Question: My Windows Phone app, have a ListBox, with some binding values.
The TextBlock 'Binding unidade' overlies the TextBlock 'Binding quantidade' when have more of 3 characters.
How do for that the position (margin), changes when the numbers increase.

'''
<controls:PivotItem Header="Consulta" Name="consultaCartao">
<Grid>
<Grid.ColumnDefinitions>
<ColumnDefinition Width="Auto" />
<ColumnDefinition Width="Auto" />
<ColumnDefinition Width="Auto" />
</Grid.ColumnDefinitions>
<ListBox Name="List2" ItemsSource="{Binding produtosCartao}" HorizontalContentAlignment="Stretch" Grid.ColumnSpan="3" Margin="0,182,-66,0" Visibility="Collapsed">
<ListBox.ItemTemplate>
<DataTemplate>
<StackPanel Margin="0,0,0,17" Width="432" Height="Auto">
<StackPanel.Background>
<SolidColorBrush Color="#FFE8FF00" Opacity="0.2"/>
</StackPanel.Background>
<TextBlock Grid.Column="0" Text="{Binding descricao}" TextWrapping="Wrap" Style="{StaticResource PhoneTextNormalStyle}"/>
<TextBlock Grid.Column="3" Text="{Binding quantidade}" TextWrapping="Wrap" Style="{StaticResource PhoneTextSubtleStyle}" Margin="20,5,12,0"/>
<TextBlock Grid.Column="3" Text="{Binding valor_preco_a, ConverterCulture=pt-BR, StringFormat=C2}" TextWrapping="Wrap" Style="{StaticResource PhoneTextNormalStyle}" Margin="300,-30,12,0"/>
<TextBlock Grid.Column="3" Text="{Binding unidade}" TextWrapping="Wrap" Style="{StaticResource PhoneTextNormalStyle}" Margin="43,-27,12,0"/>
</StackPanel>
</DataTemplate>
</ListBox.ItemTemplate>
</ListBox>
'''
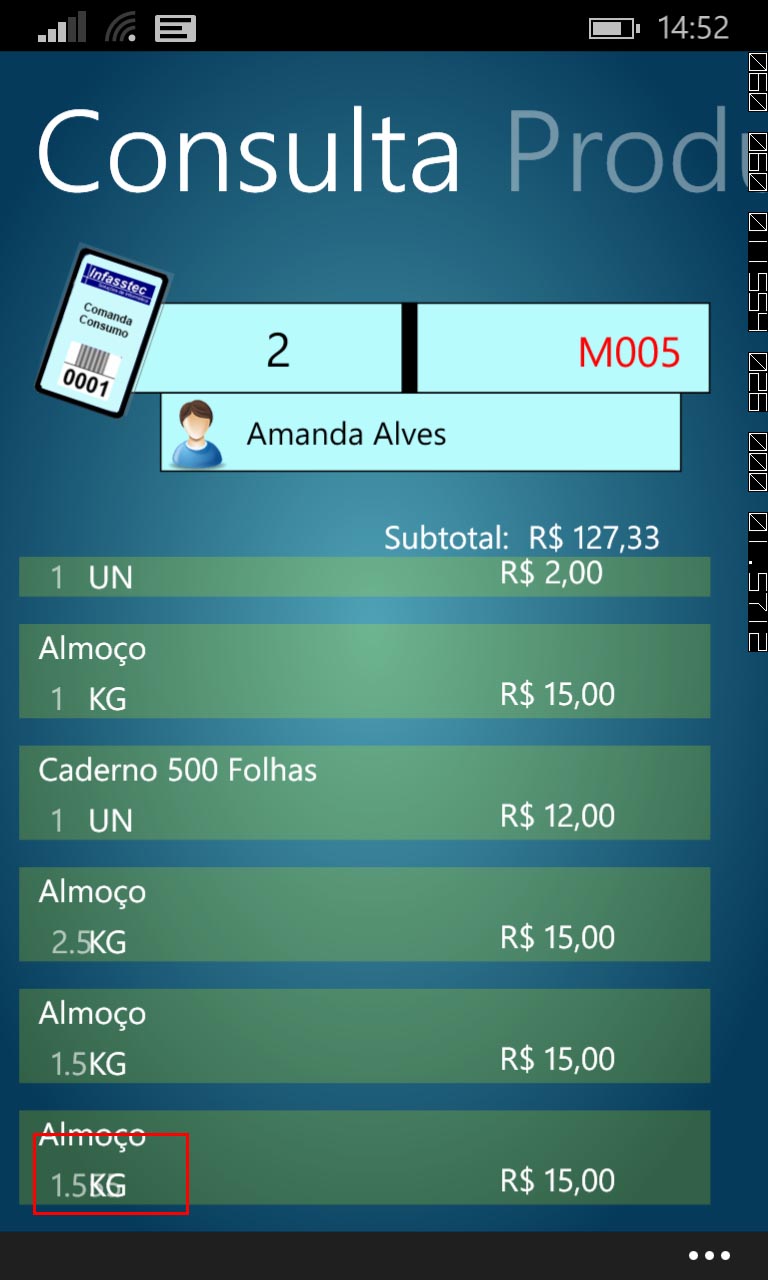
Answer: I would use inline 'Run' elements:
'''
<TextBlock Grid.Column="3" TextWrapping="Wrap" Style="{StaticResource PhoneTextNormalStyle}" Margin="43,-27,12,0">
<Run Text="{Binding unidade}" />
<Run Text="{Binding quantidade}" />
</TextBlock>
'''
That way the "KG" will always follow on from the number.